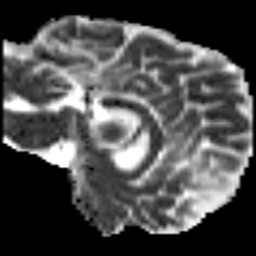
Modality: MD
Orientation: sagittal
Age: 42
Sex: male
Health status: ill
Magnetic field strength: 3 T
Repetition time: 9 s
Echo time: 0.093 s